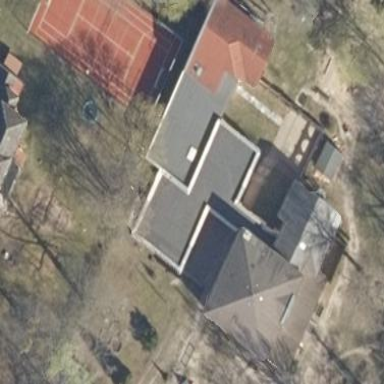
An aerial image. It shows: Kindergarten building.